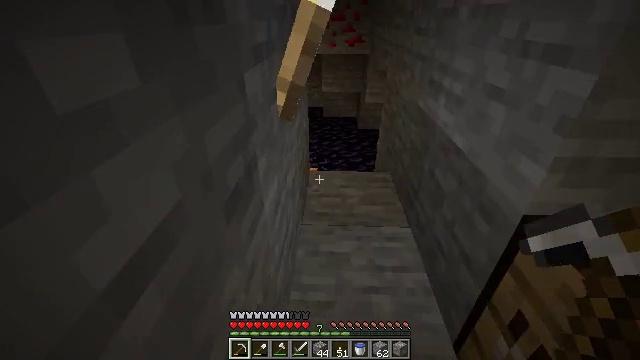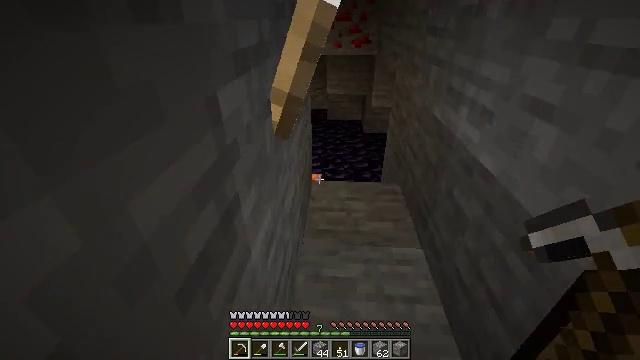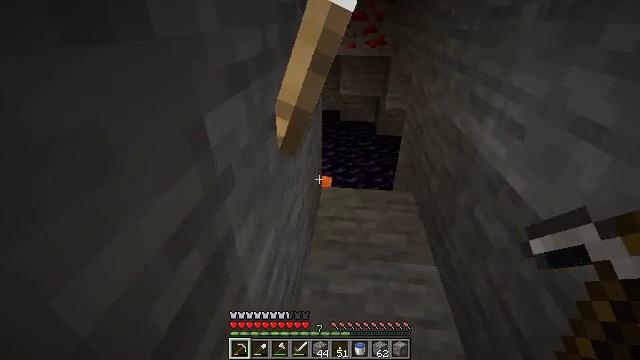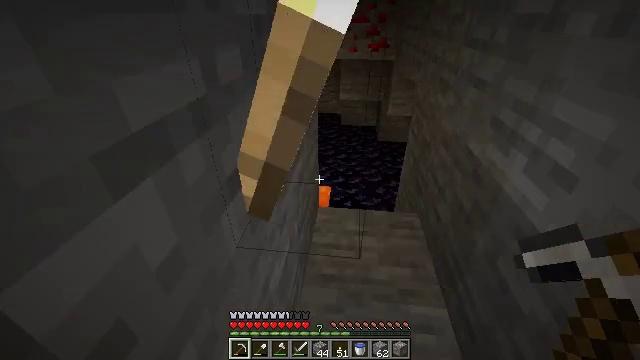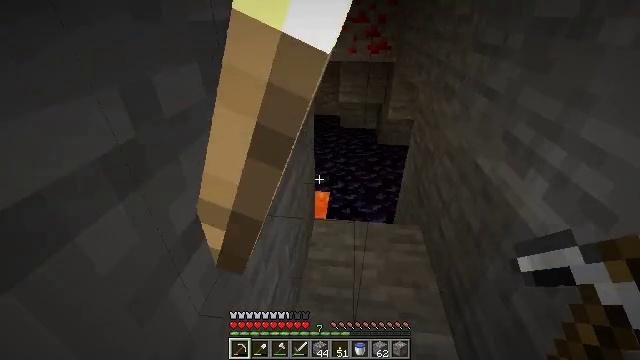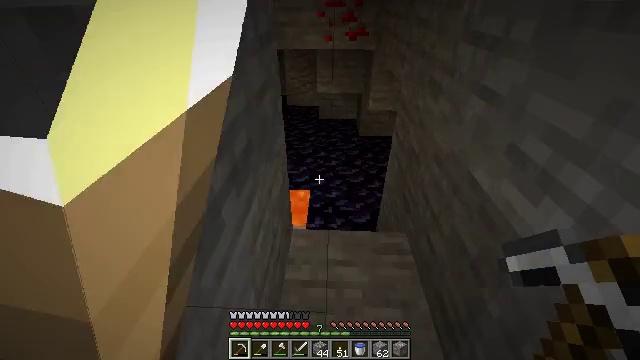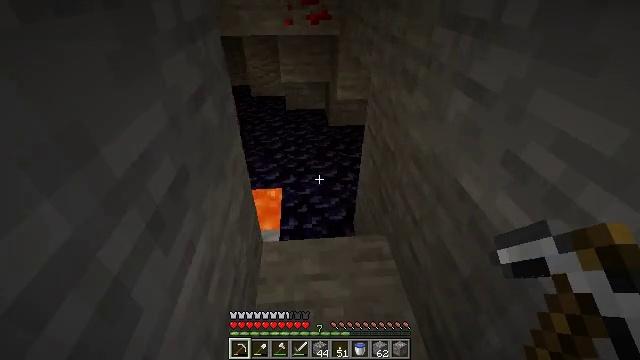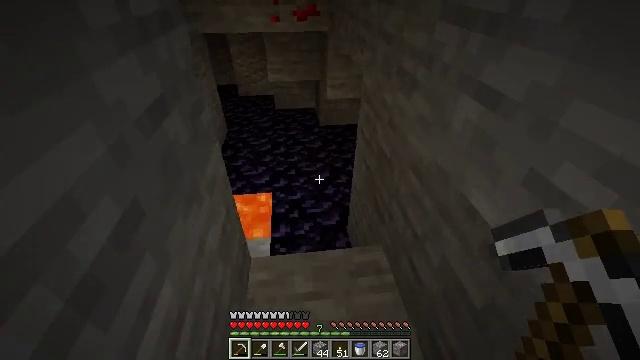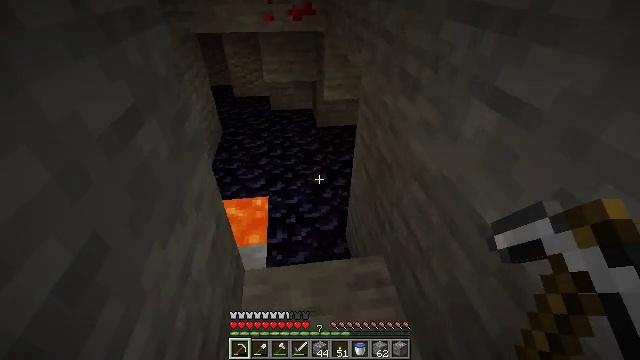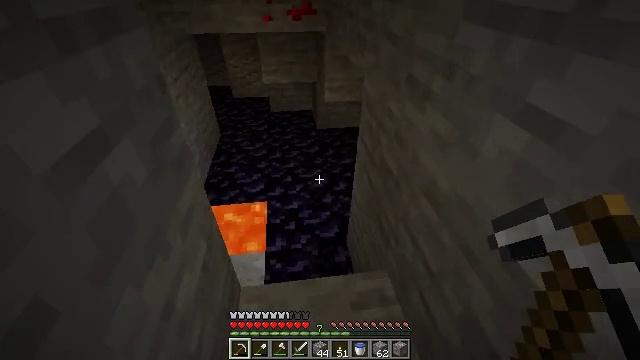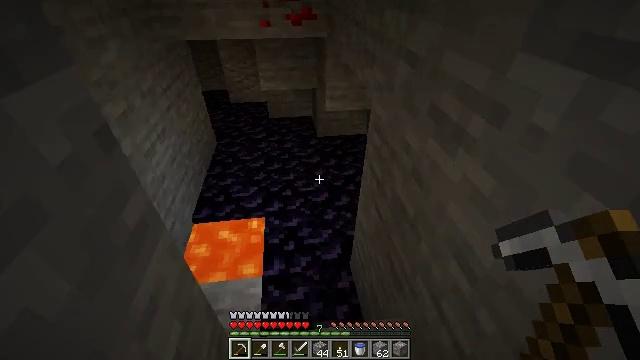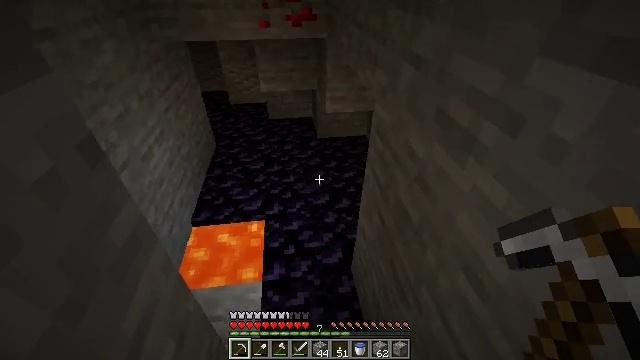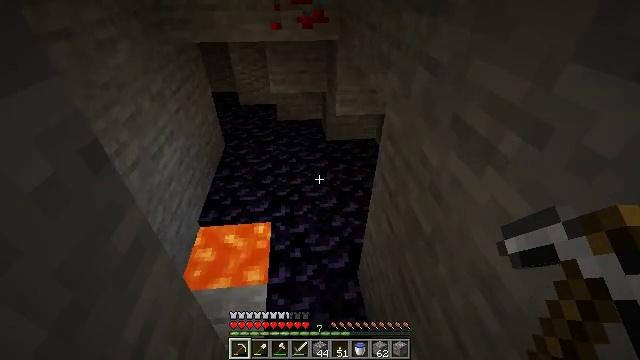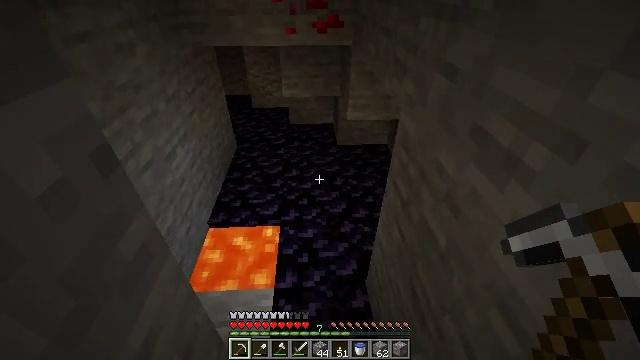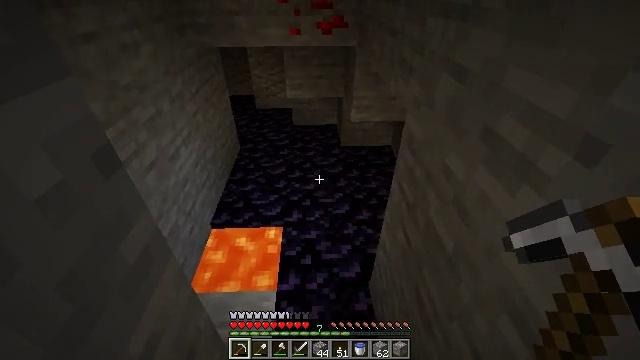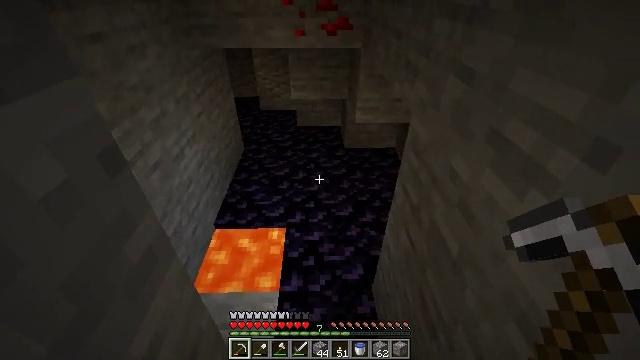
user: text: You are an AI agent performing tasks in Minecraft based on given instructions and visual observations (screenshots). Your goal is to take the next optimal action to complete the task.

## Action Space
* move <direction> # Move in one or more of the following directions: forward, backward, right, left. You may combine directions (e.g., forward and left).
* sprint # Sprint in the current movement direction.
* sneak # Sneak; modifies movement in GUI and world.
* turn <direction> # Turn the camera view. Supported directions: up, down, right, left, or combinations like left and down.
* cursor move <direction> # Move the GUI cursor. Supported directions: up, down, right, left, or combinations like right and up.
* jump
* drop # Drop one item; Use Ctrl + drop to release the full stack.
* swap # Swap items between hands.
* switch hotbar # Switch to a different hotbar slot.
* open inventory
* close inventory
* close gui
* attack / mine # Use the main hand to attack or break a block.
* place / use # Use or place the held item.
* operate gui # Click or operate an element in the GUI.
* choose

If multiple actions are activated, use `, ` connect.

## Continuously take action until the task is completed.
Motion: motion action
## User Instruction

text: Remove a brown wool block from the inventory.
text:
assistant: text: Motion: move forward, turn left
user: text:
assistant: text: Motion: move forward, turn left
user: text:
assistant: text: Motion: move forward
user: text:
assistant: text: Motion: move forward
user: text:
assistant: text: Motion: move forward, turn right and down
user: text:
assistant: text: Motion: move forward, turn right and down
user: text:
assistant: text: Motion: move forward, turn right
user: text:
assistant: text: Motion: move forward
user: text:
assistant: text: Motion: move forward
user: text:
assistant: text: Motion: no_op
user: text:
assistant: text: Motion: no_op
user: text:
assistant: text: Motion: turn left
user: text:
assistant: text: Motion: turn left
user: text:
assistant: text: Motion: no_op
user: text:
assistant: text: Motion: no_op
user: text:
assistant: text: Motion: no_op
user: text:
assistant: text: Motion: turn left
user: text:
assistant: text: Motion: turn left
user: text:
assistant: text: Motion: turn left
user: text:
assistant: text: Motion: turn left
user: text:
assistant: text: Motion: turn left
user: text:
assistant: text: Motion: turn left
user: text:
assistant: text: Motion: no_op
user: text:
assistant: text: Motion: open inventory
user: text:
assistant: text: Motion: open inventory
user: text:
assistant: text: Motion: open inventory
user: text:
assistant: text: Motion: open inventory
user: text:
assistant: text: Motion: cursor move right
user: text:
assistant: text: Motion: no_op
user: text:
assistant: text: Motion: no_op